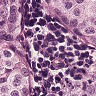
Metastatic tissue present: yes